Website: macys
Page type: customer-info-address
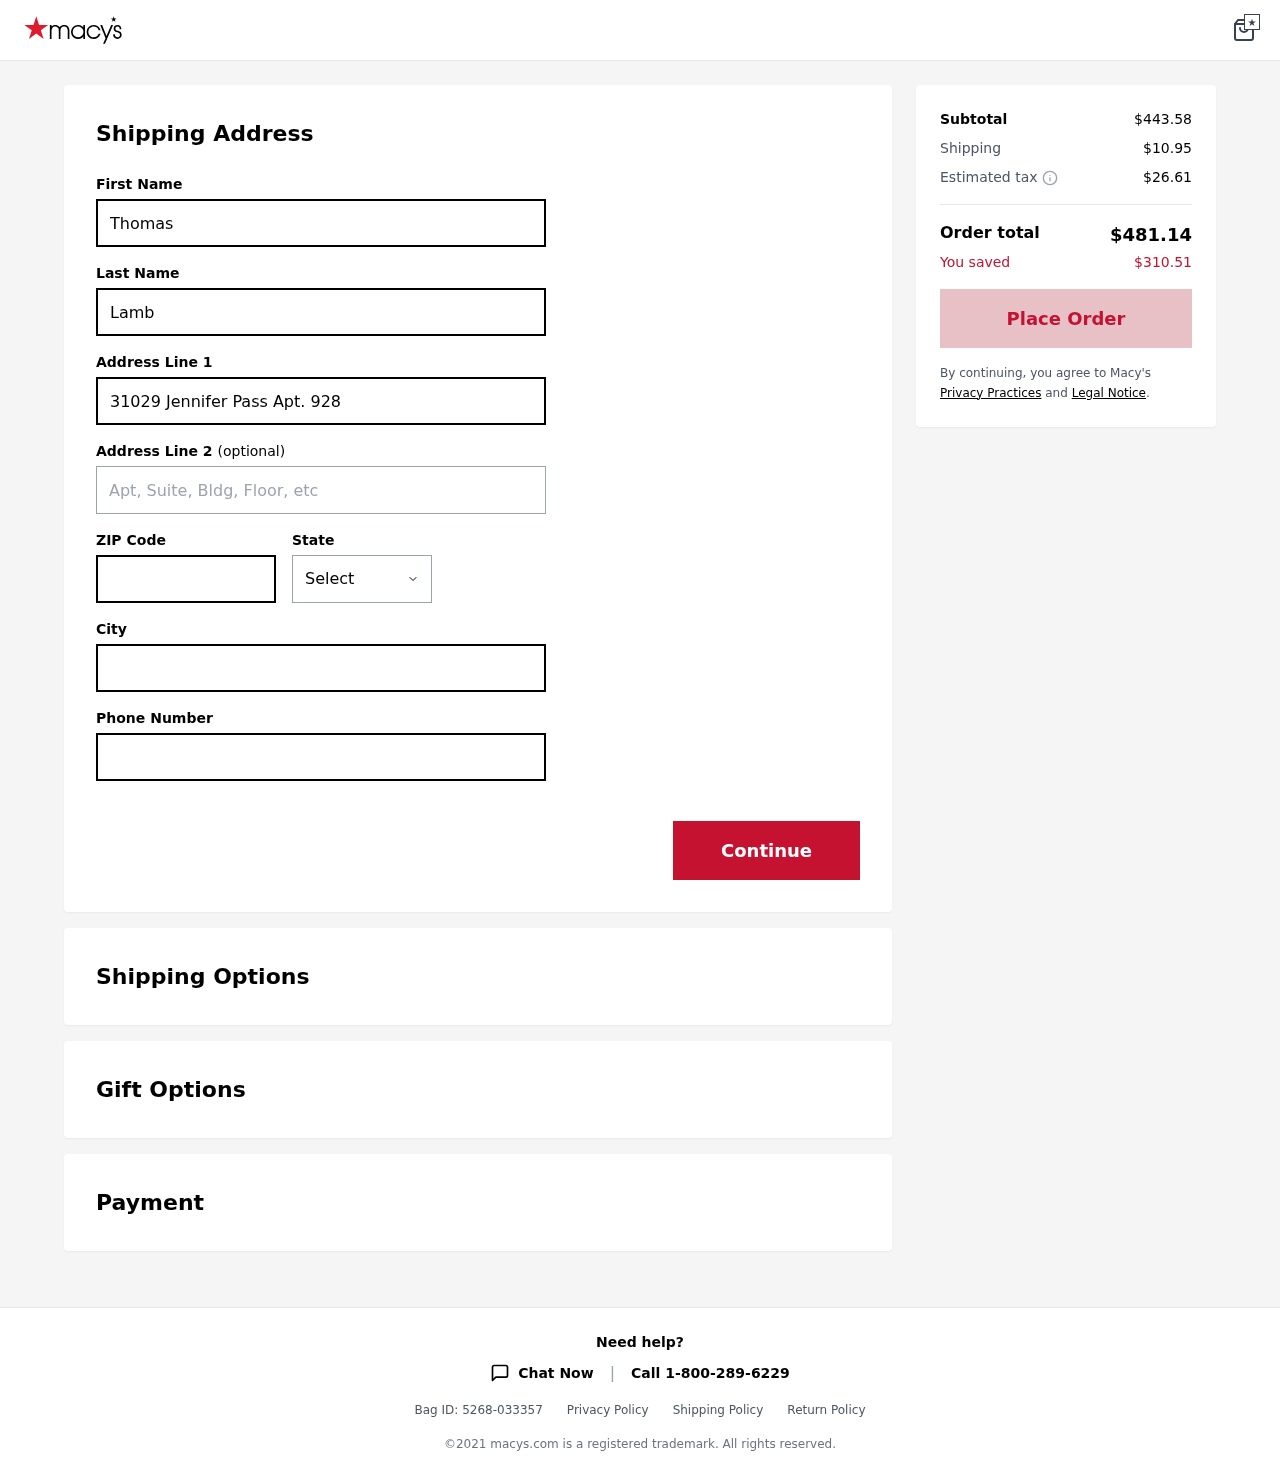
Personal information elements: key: PII_CITY
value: Phelpsmouth
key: PII_FIRSTNAME
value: Thomas
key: PII_LASTNAME
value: Lamb
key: PII_PHONE
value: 4353964979
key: PII_POSTCODE
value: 07561
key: PII_STATE
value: Tennessee
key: PII_STREET
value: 31029 Jennifer Pass Apt. 928
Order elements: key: ORDER_SUBTOTAL
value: $443.58
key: ORDER_SHIPPING_COST
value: $10.95
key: ORDER_TAX
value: $26.61
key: ORDER_TOTAL
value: $481.14
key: ORDER_SAVINGS
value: $310.51